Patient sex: M
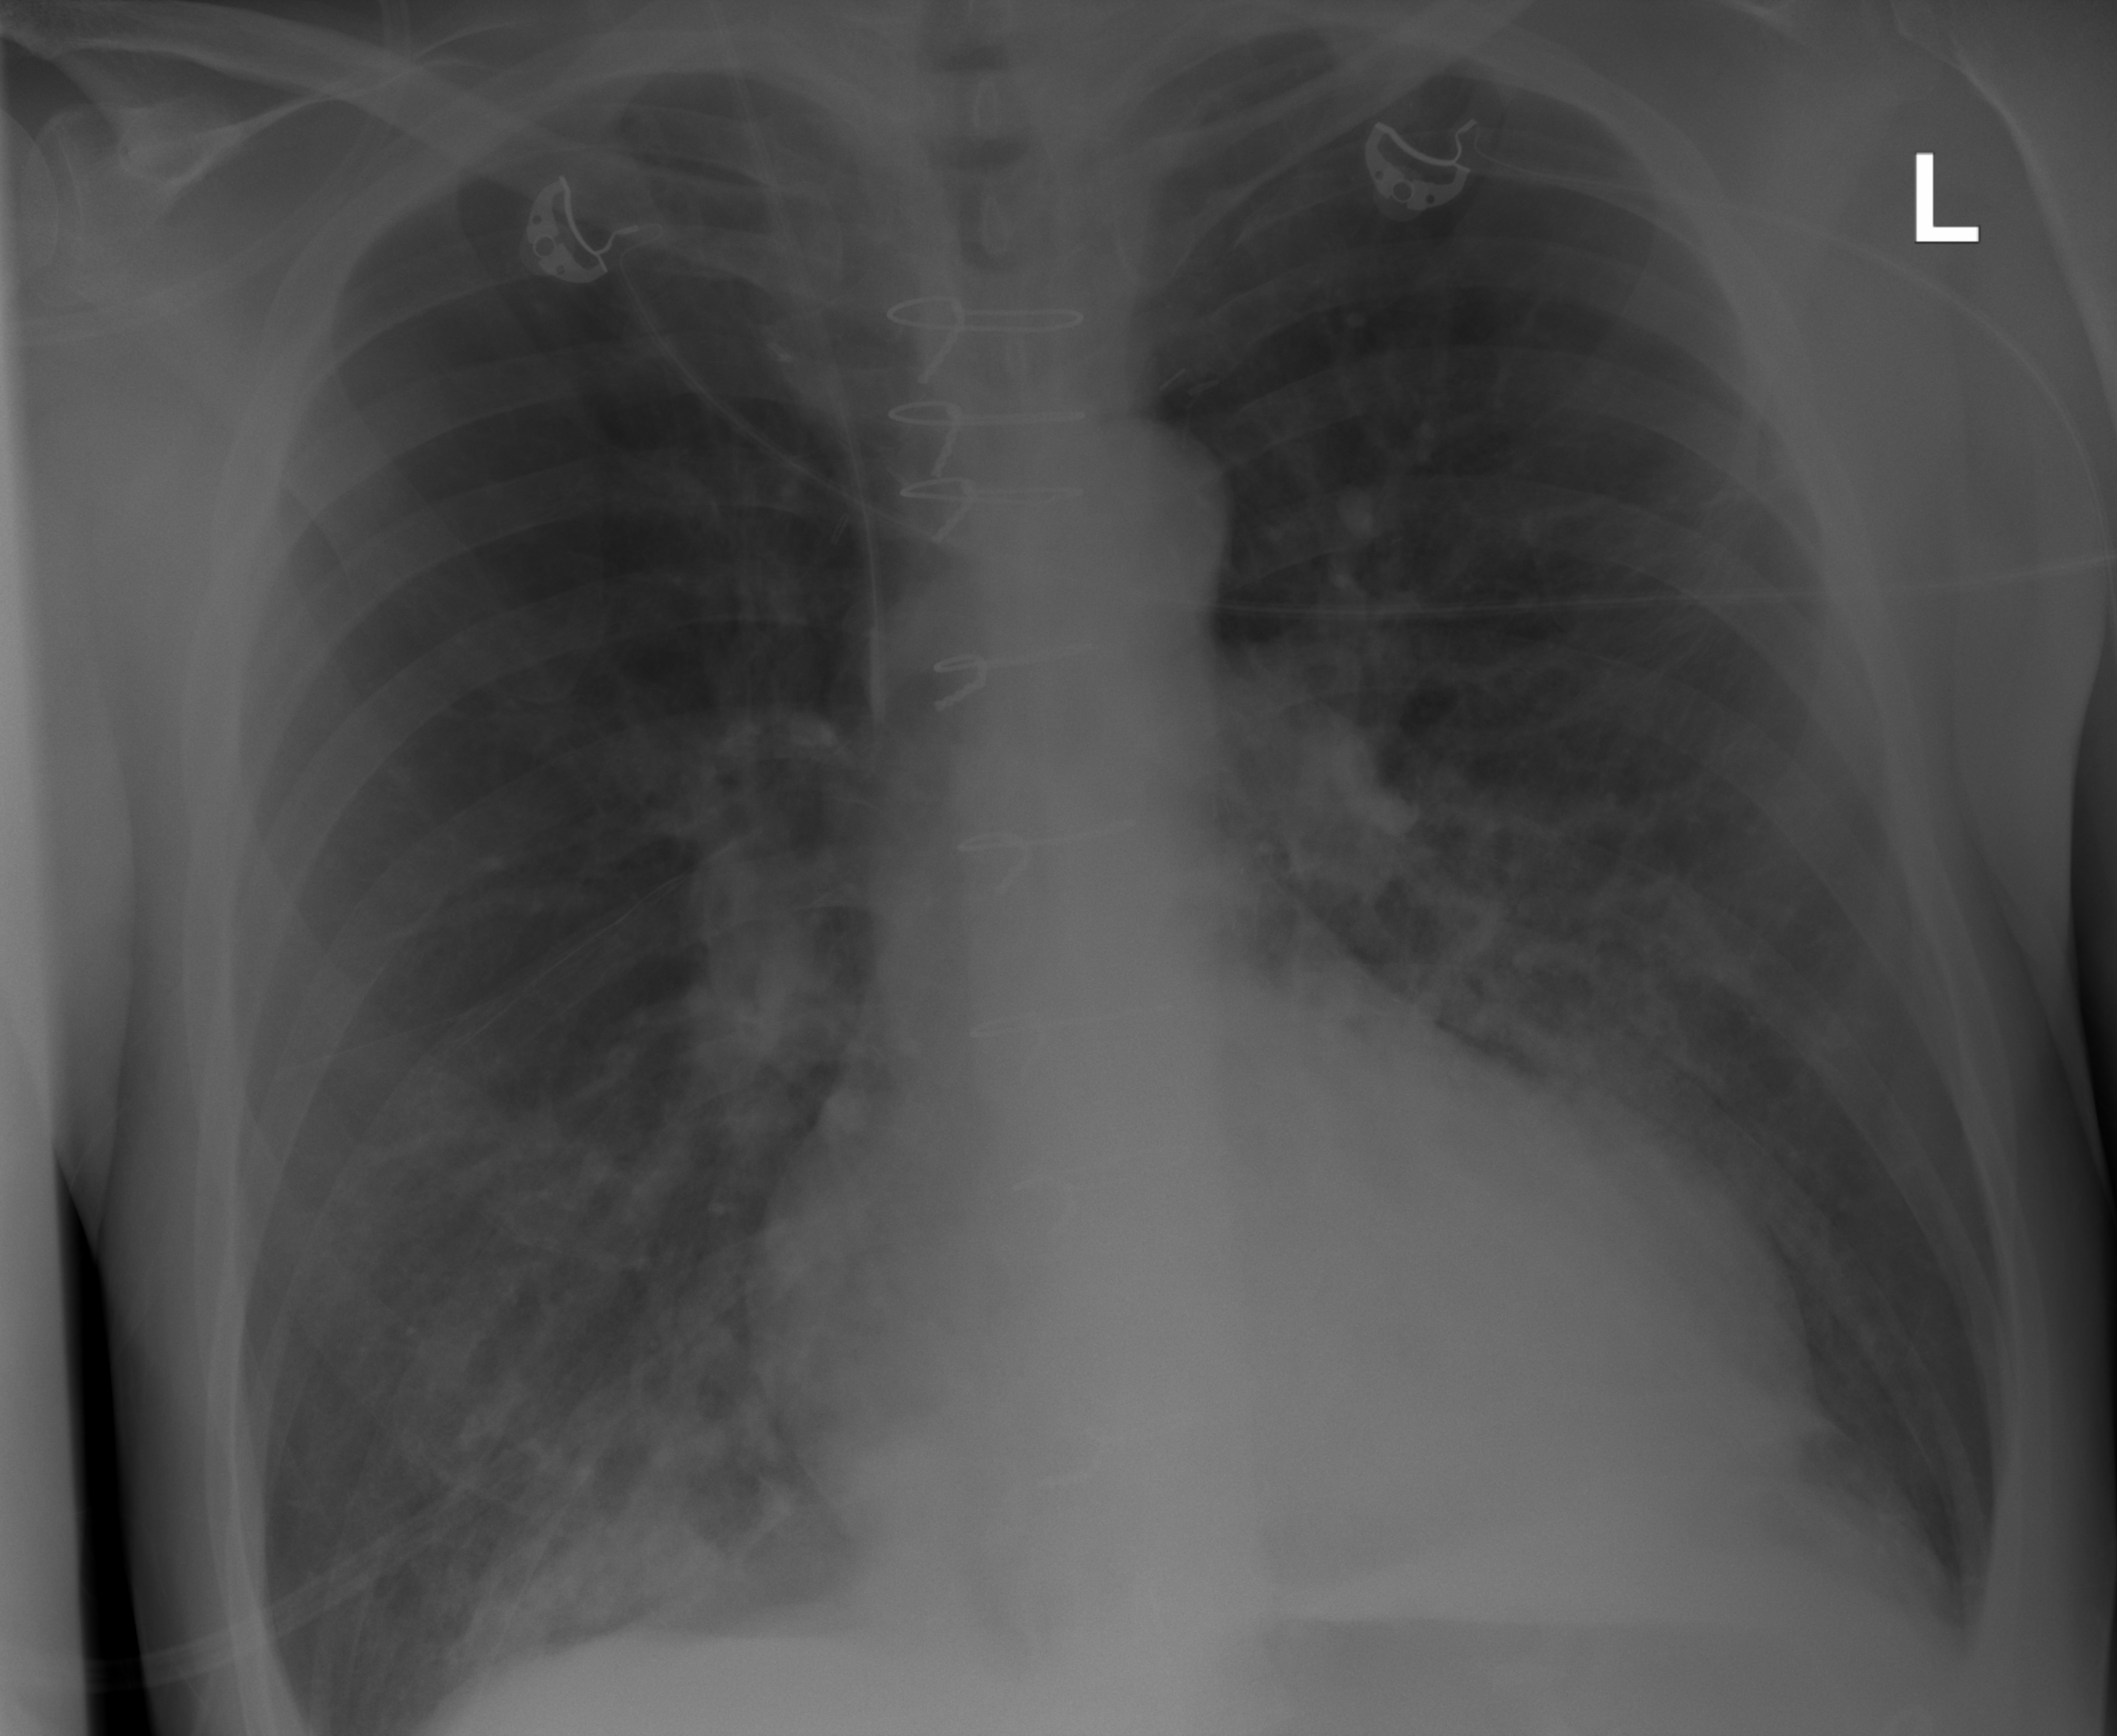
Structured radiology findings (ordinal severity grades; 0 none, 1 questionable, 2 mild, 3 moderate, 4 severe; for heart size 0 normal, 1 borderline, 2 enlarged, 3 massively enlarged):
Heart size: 2
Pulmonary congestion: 0
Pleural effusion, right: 0
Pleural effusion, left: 0
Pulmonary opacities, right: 3
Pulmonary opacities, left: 3
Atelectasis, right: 0
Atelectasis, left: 0